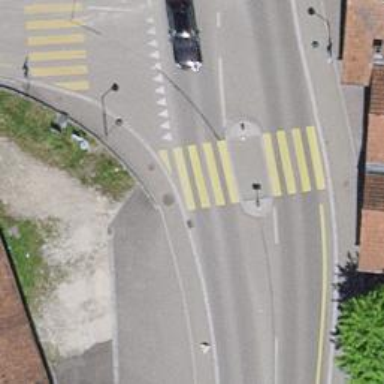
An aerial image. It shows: Zebra crossing on the road.